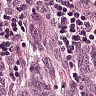
Metastatic tissue present: yes